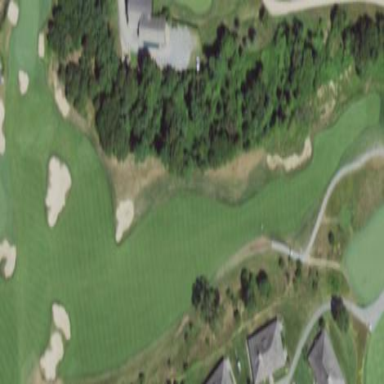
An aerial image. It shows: Golf fairway surrounded by grass.